Field crop: maize
Growth stage: 2
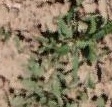
Species: atriplex